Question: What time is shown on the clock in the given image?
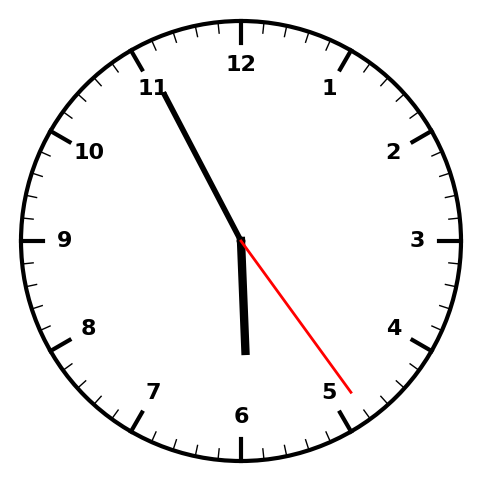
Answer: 05:55:24